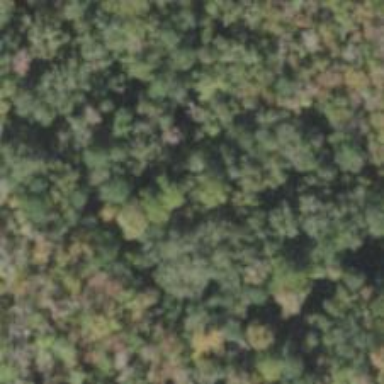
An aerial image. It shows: Mixed woodland with various types of leaves.